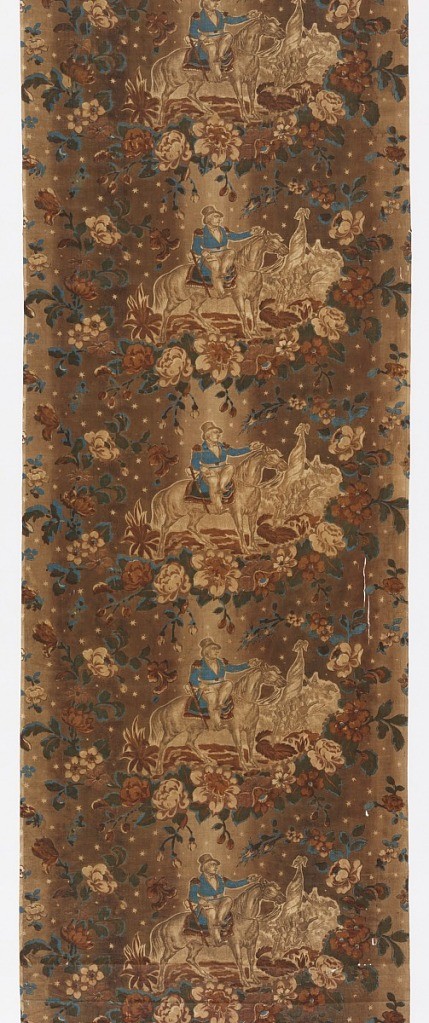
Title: Textile
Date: mid-19th century
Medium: cotton Technique: block and roller printed on plain weave
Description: General Zachary Taylor at the battle of Palo Alto during the Mexican War (1846-1848). The scene is vignetted with a floral wreath of roses, rosebuds and other flowers broadly treated. Colors are various browns, red and bright blue.